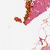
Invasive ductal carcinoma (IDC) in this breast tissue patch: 0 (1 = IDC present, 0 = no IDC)